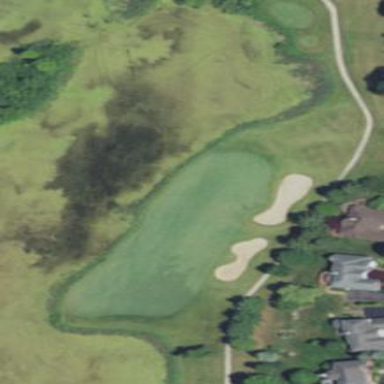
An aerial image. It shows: Grassy area designated as golf fairway.